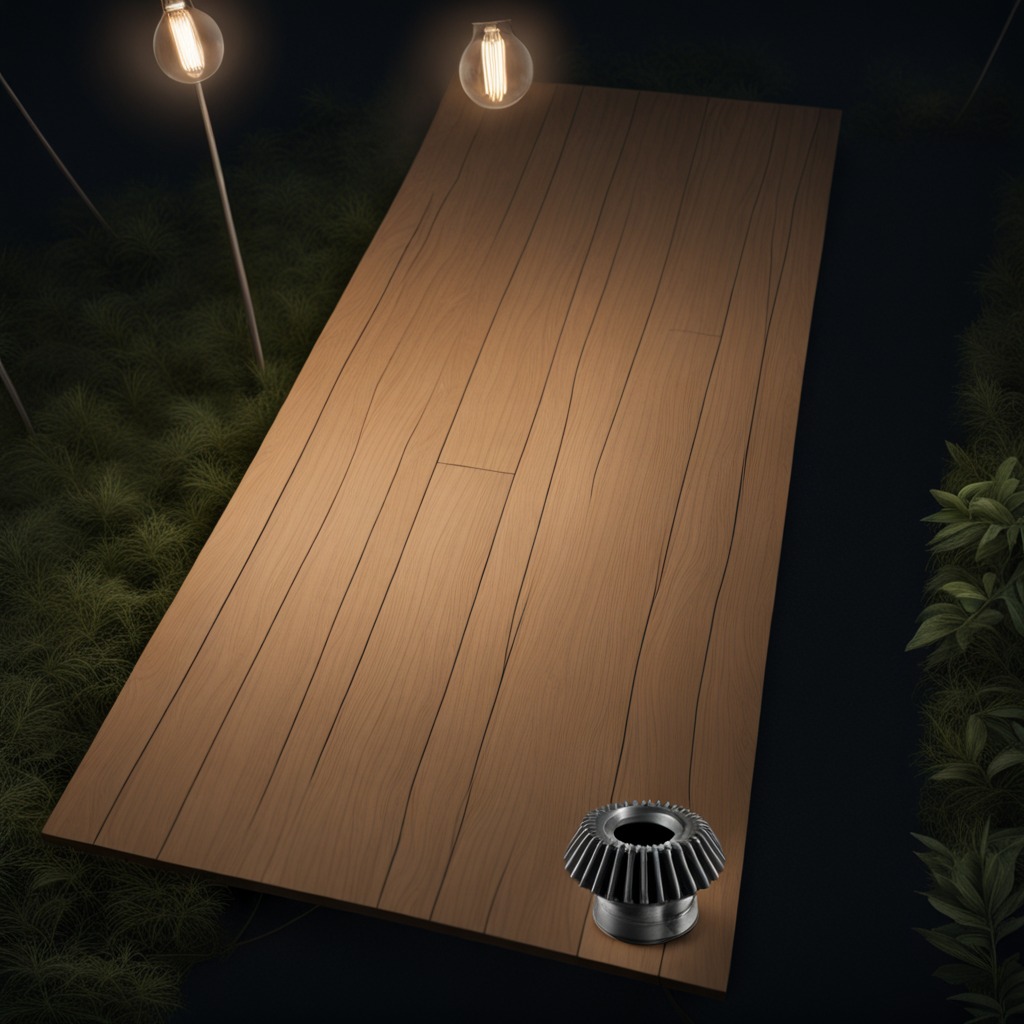
A steel gear with teeth lies on the wooden table inside a jungle field workshop tent at night.